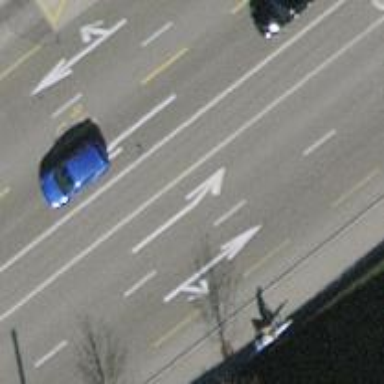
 and there is shared busway on the left for cyclists."